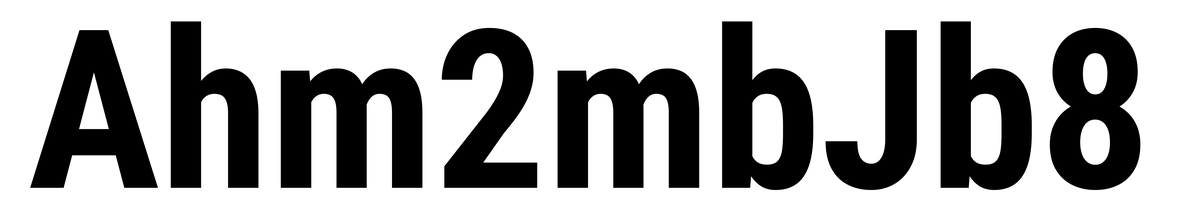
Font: Roboto_Condensed_Bold